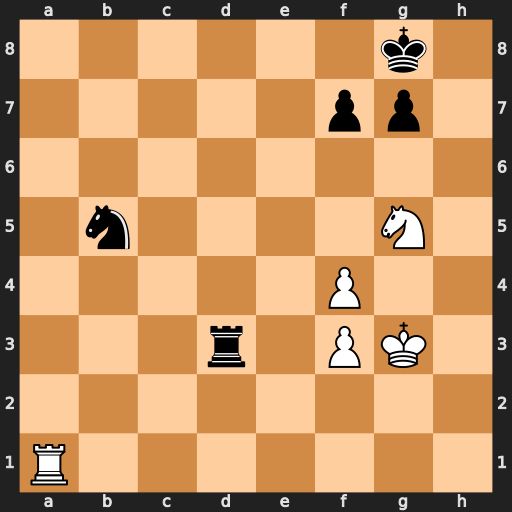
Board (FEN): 6k1/5pp1/8/1n4N1/5P2/3r1PK1/8/R7
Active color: w
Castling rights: -
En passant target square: -
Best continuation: Ra8+ Rd8 Rxd8#